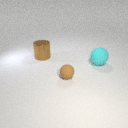
small brown rubber sphere to the left of large cyan rubber sphere